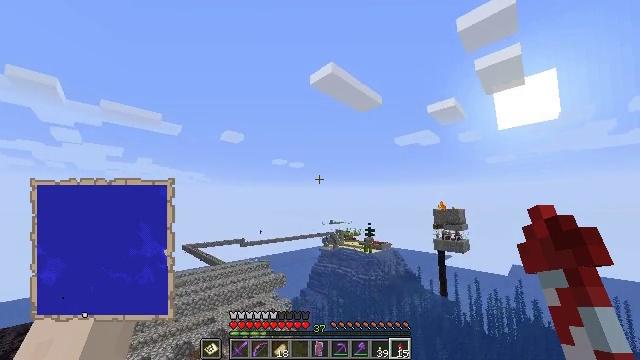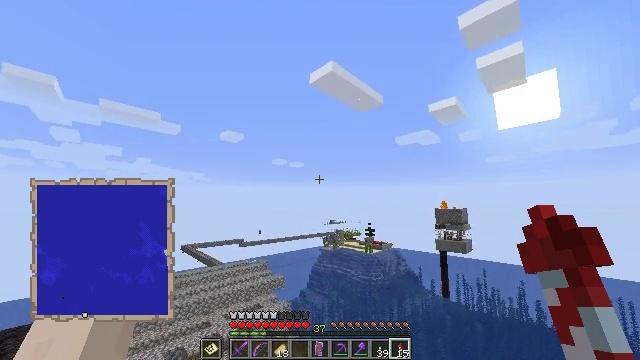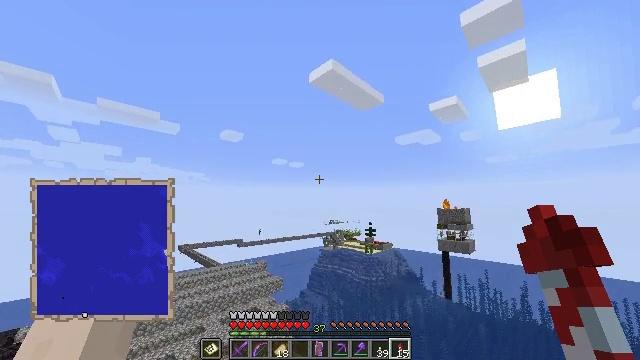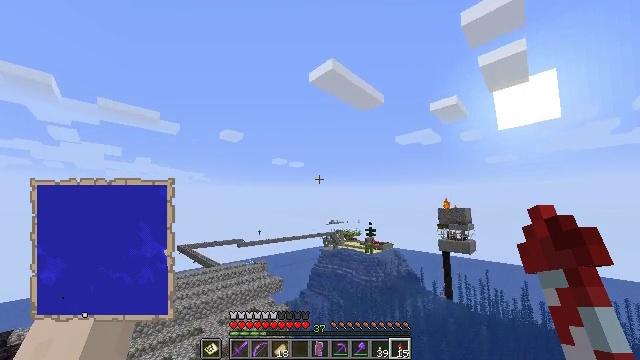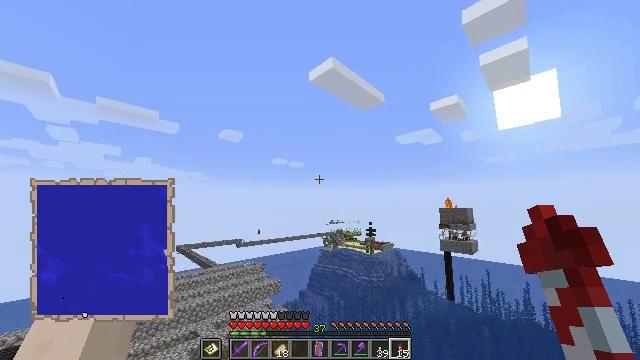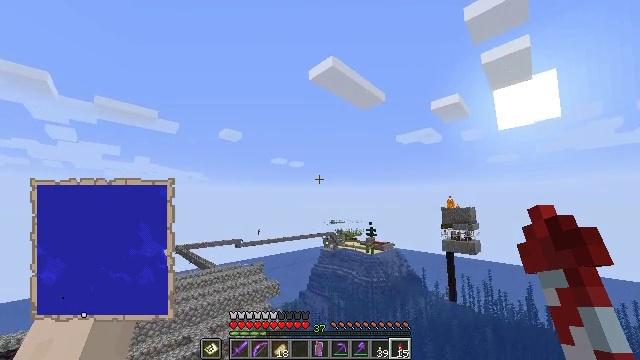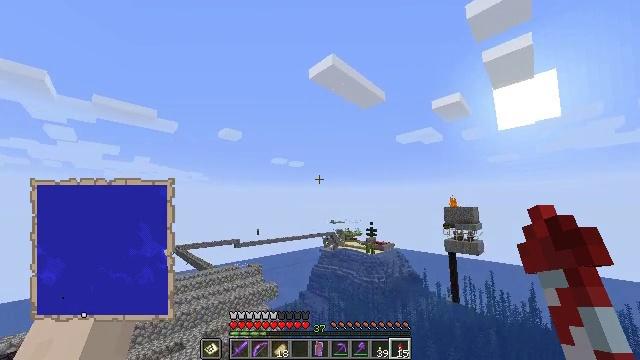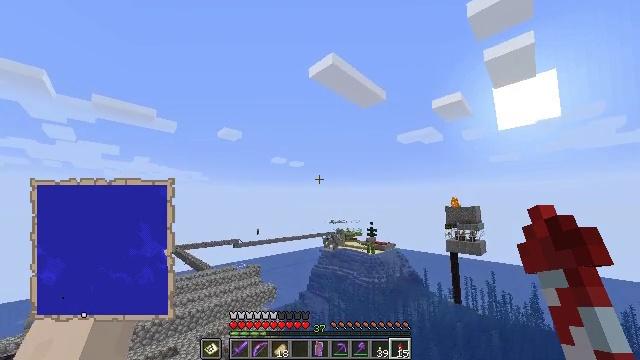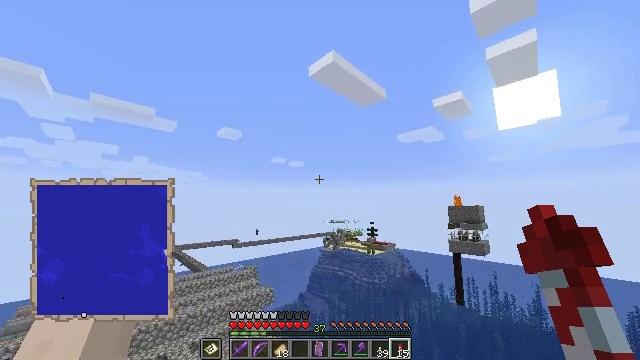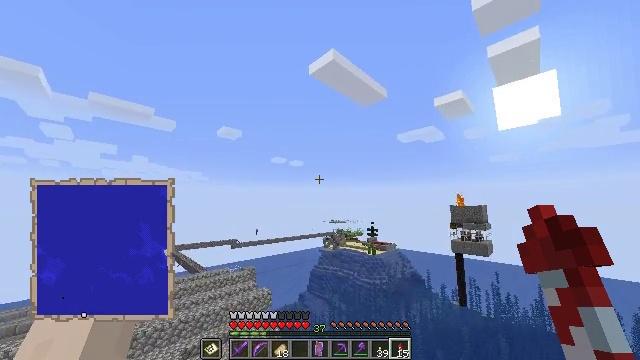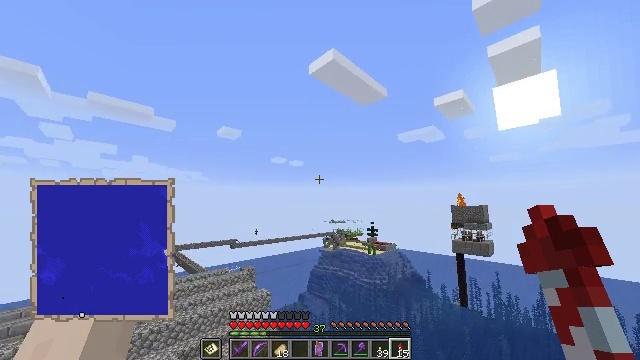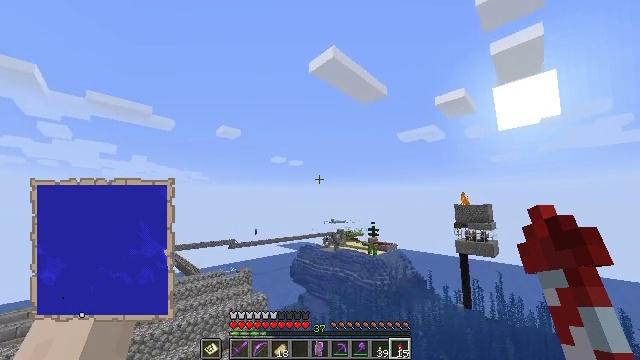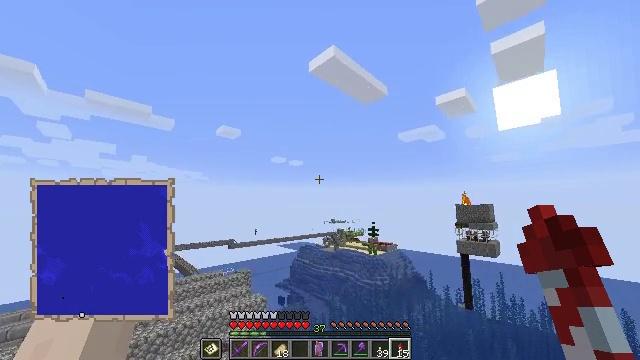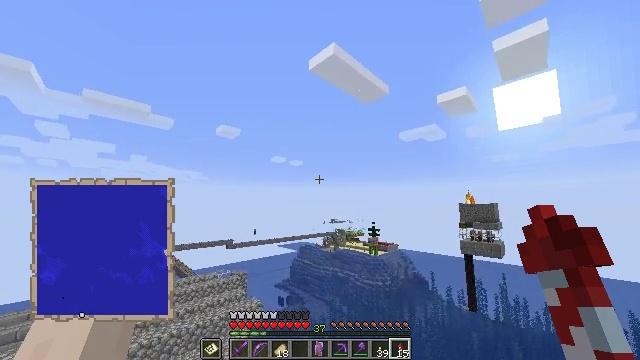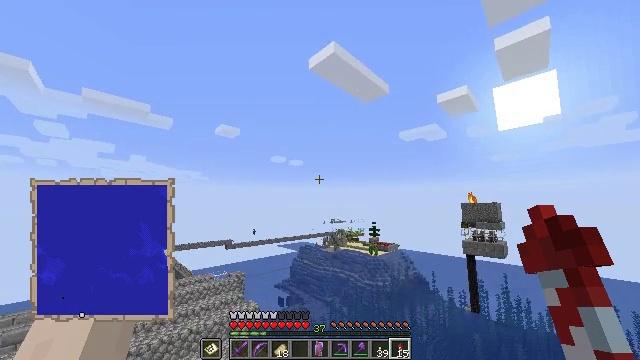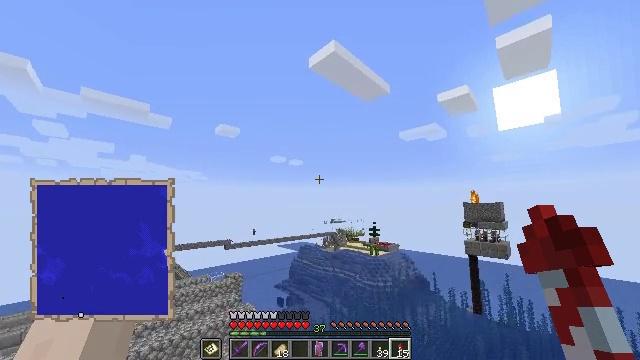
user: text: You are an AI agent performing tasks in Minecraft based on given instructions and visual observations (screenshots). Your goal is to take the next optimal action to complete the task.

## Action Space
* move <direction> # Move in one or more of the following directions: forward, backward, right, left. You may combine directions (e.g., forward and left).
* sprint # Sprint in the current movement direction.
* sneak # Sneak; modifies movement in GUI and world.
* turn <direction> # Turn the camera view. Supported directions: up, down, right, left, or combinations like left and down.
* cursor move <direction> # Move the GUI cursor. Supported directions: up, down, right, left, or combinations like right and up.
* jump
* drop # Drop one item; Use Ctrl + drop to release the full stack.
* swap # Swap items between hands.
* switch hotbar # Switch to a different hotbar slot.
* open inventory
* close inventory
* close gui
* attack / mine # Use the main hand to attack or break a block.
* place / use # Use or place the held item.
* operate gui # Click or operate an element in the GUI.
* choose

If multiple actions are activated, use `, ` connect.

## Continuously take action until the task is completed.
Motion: motion action
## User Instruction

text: Make a filled map at the crafting table.
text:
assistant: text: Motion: move forward, sprint
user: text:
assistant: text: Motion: move forward, sprint
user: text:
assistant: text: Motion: move forward, sprint
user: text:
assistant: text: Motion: move forward, sprint
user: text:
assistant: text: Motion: move forward, sprint
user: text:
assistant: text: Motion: move forward, sprint
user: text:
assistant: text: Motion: move forward, sprint
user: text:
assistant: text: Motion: move forward, sprint
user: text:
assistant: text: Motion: move forward, sprint
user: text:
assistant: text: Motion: move forward, sprint
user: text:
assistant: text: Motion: move forward, sprint
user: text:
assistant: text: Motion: move forward, sprint
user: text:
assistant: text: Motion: move forward, sprint
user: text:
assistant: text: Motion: move forward, sprint
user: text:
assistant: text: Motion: move forward, sprint
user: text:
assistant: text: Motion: move forward, sprint
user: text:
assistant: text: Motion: move forward, sprint
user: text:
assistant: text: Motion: move forward, sprint
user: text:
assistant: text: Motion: move forward, sprint
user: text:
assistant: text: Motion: move forward, sprint
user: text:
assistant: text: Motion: move forward, sprint
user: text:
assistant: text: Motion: move forward, sprint
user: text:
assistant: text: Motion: move forward, sprint
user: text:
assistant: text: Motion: move forward, sprint
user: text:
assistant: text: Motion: move forward, sprint
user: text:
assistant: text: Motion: move forward, sprint
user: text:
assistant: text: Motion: move forward, sprint
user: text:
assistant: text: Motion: move forward, sprint
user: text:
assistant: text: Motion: move forward, sprint
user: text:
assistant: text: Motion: move forward, sprint